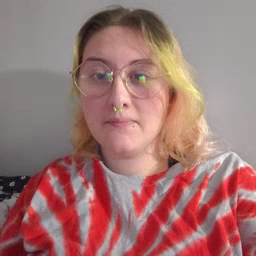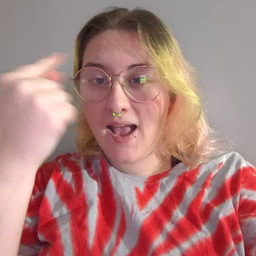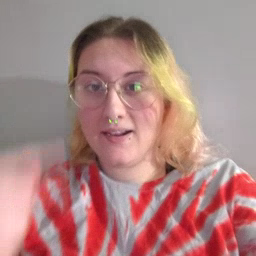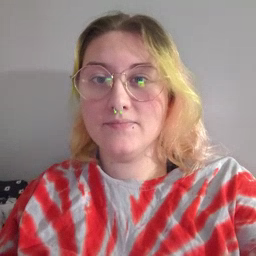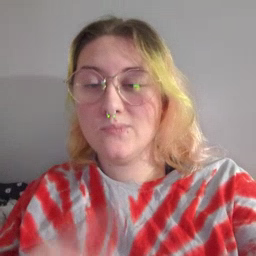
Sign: black